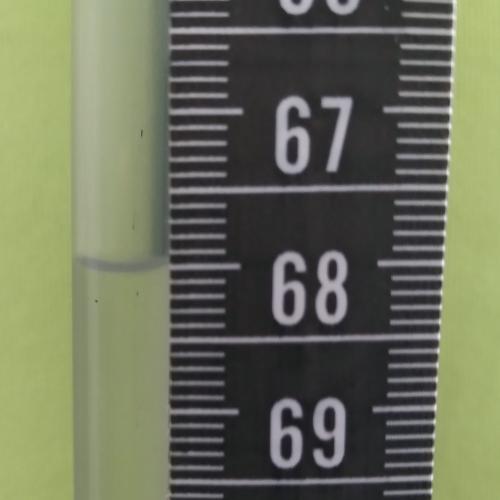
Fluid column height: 68.0 cm